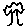
Label: tree